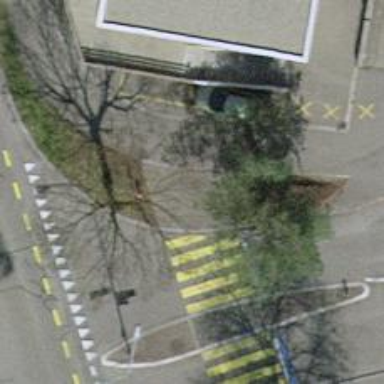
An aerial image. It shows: Kerb barrier.